Question: Using Qt 5.7.1 along with Stylesheet how can I make the row header section background color follow the same alternating pattern of the row cells
My stylesheet is
'''
QTableView {
alternate-background-color: lightblue;
background-color: grey;
}
QTableView::item:selected {
background-color: lightgreen;
}
QTableView QTableCornerButton::section {
background-color: transparent;
border: 0px ;
}
QHeaderView {
background-color: grey;
alternate-background-color: lightblue;
}
QHeaderView::section {
background-color: transparent;
alternate-background-color: lightblue;
}
'''
I've tried to enable it through
'''
ui->tableWidget3->setAlternatingRowColors(true);
ui->tableWidget3->verticalHeader()->setAlternatingRowColors(true);
'''
Unfortunately it didn't work.

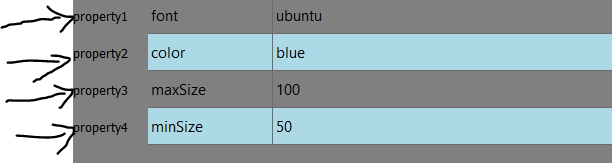
Answer: You can implement this behavior not with qss but with subclassing of 'QHeaderView'. For example:
'''
#include <QHeaderView>
class AlterHeader : public QHeaderView
{
Q_OBJECT
public:
explicit AlterHeader(Qt::Orientation orientation, QWidget *parent = nullptr);
protected:
void paintSection(QPainter *painter, const QRect &rect, int logicalIndex) const;
};
void AlterHeader::paintSection(QPainter *painter, const QRect &rect, int logicalIndex) const
{
Qt::Alignment align = (Qt::AlignHCenter | Qt::AlignVCenter);
if (logicalIndex % 2 > 0) {
painter->fillRect(rect, QColor("lightblue"));
} else {
painter->fillRect(rect, QColor("grey"));
}
painter->drawText(rect, align, QString::number(logicalIndex));
}
'''
And using:
'''
AlterHeader *header = new AlterHeader(Qt::Vertical, ui->tableWidget);
ui->tableWidget->setVerticalHeader(header);
'''